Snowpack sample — Loveland Pass, Silver Plume, Colorado, USA (1/12/25, 11:40 AM MST)
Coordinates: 39.66, -105.88
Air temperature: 7 °F
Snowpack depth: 140 cm
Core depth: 10 cm
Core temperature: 41 °F
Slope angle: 11°, slope face: 30°
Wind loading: high
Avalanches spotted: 2
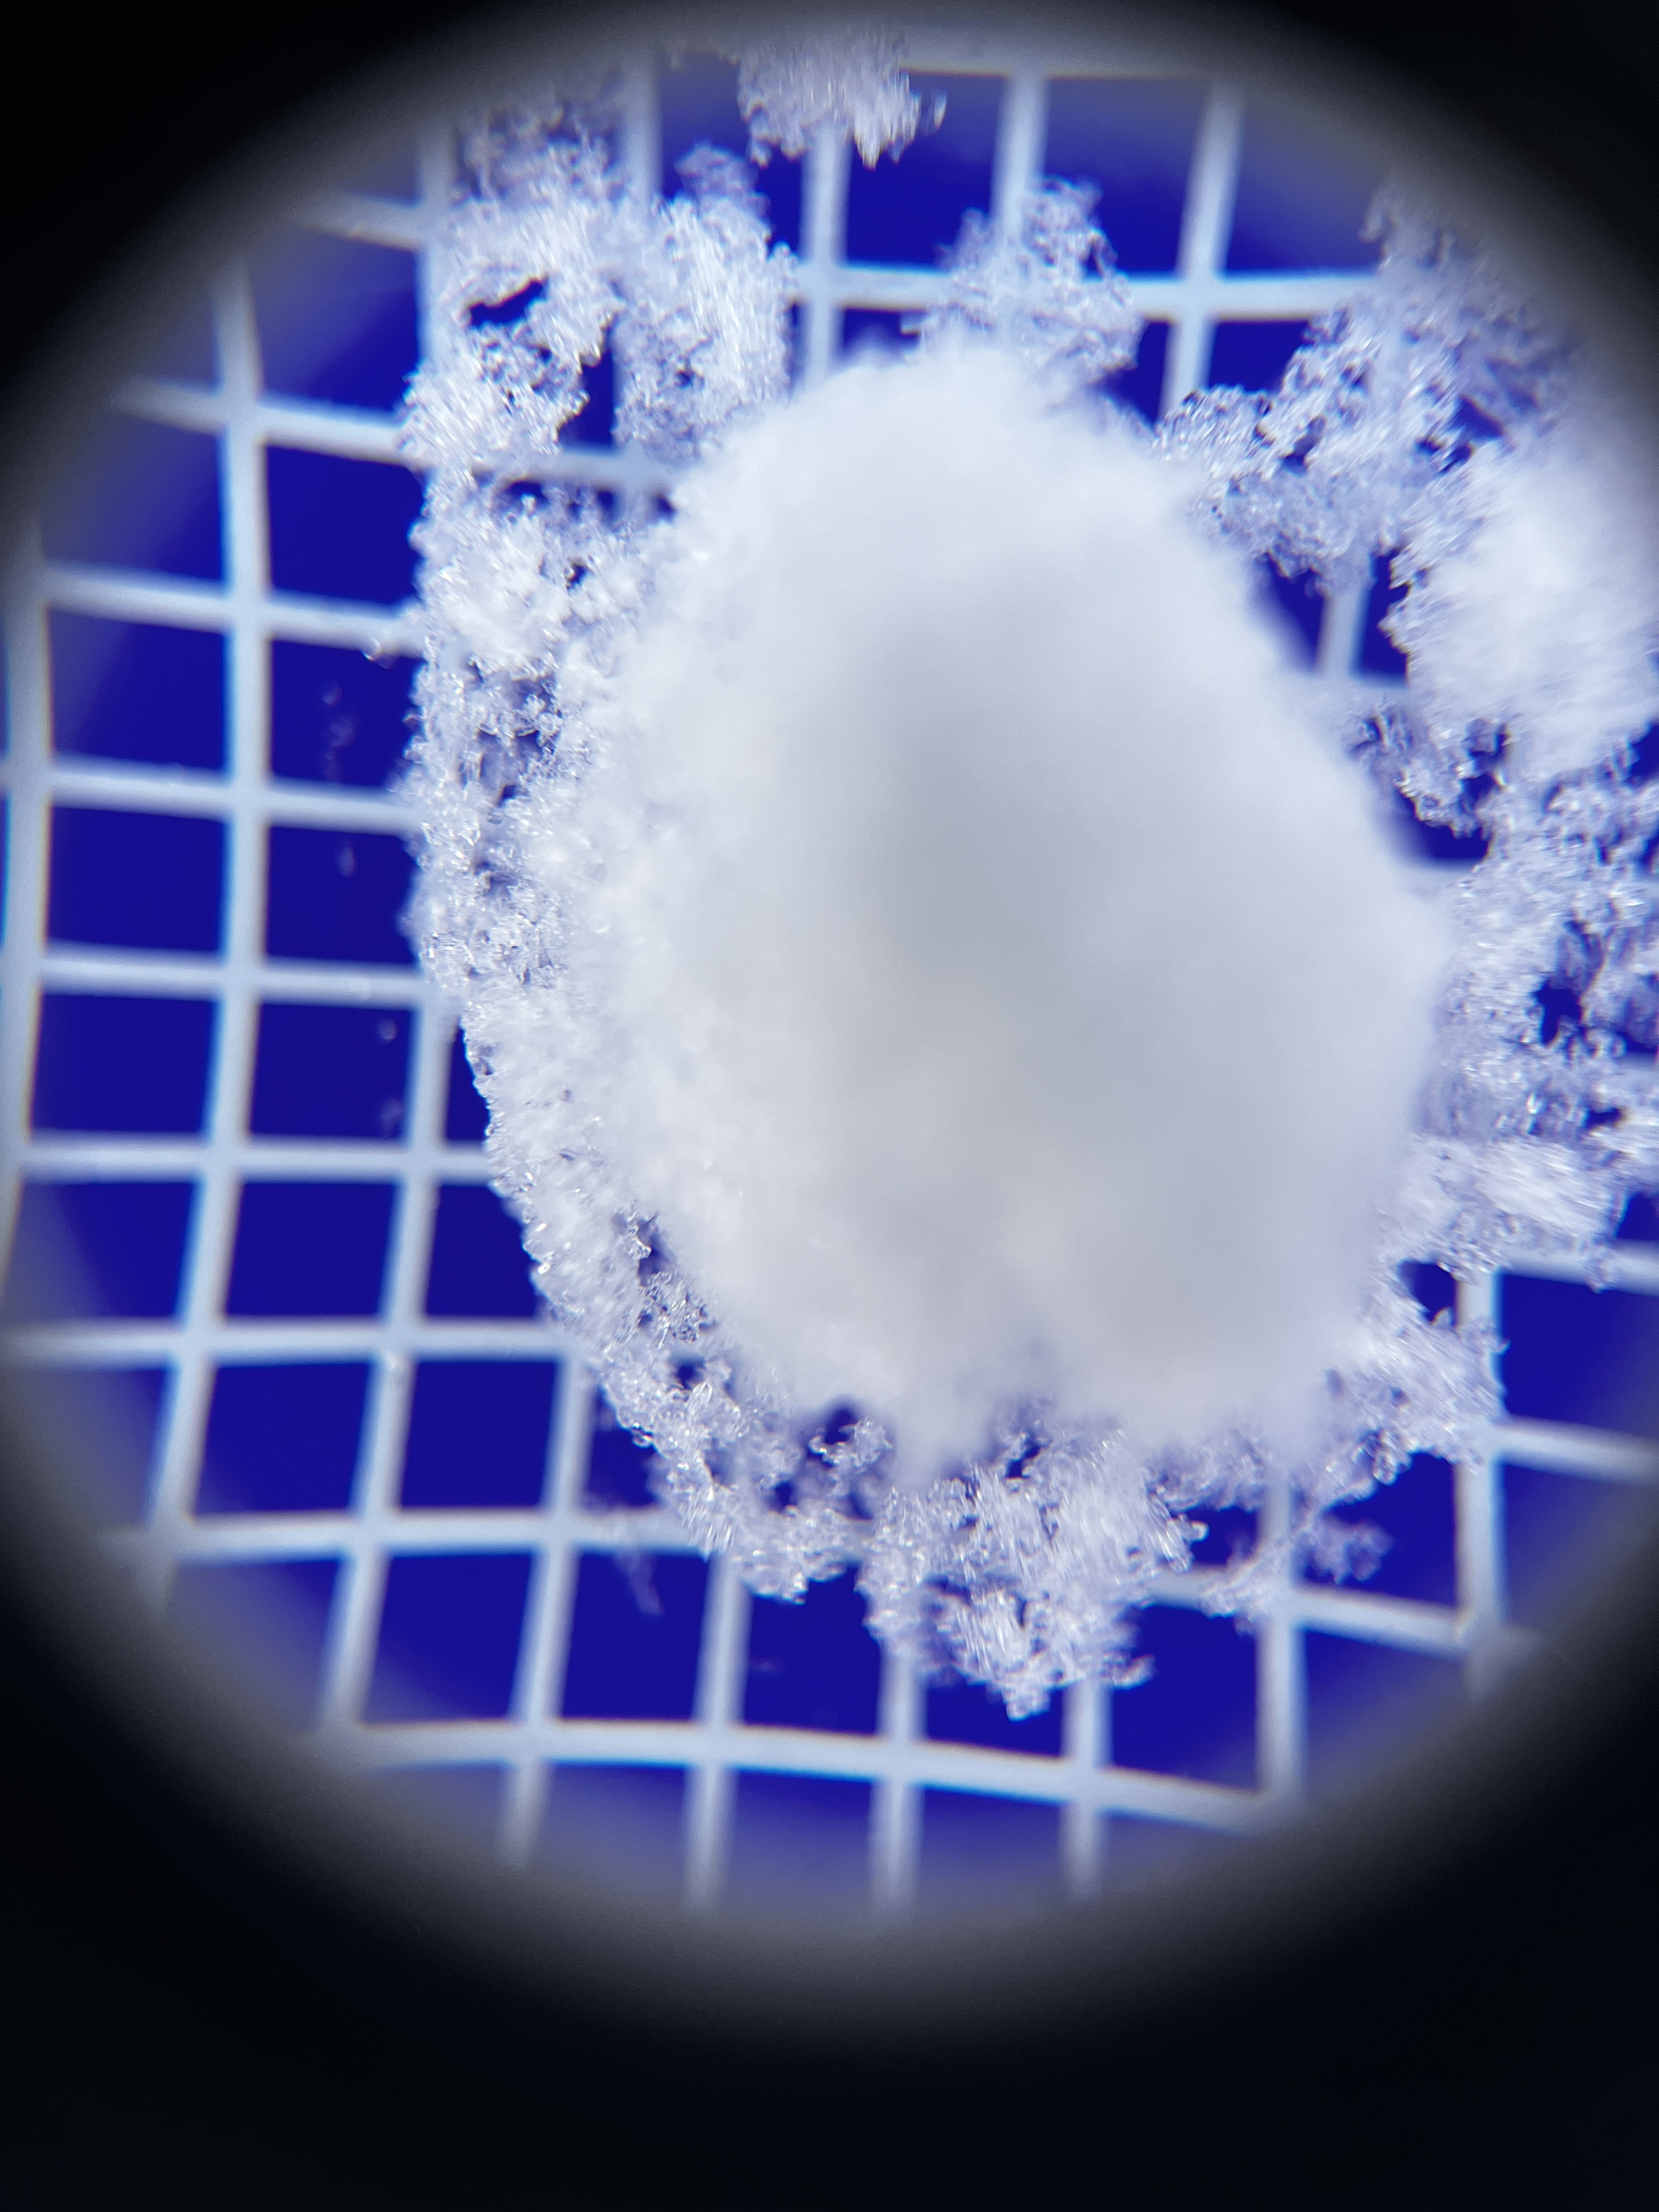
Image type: magnified_profile
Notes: Pilot using slightly modified coring method that took too large segment for snow profile picturing, advised not to use in higher level models. Two avalanche on south face nearby, partially cloudy with light snow in the last 24 hours. Lots of wind loading on eastern features.